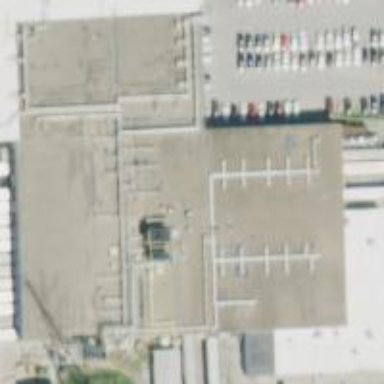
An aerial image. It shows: Industrial building.